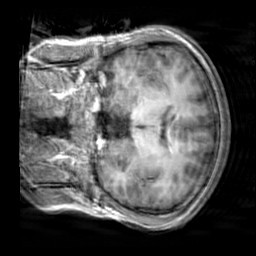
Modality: T1w
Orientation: coronal
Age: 19
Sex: male
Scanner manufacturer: siemens
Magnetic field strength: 3 T
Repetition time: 2.3 s
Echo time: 0.00303 s